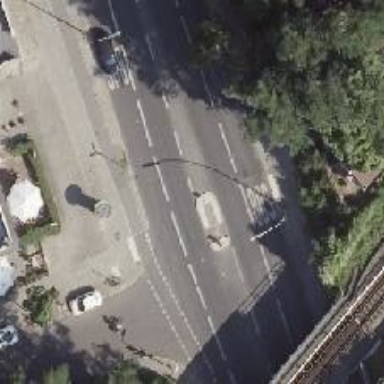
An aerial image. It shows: Unmarked crossing with pedestrian island.